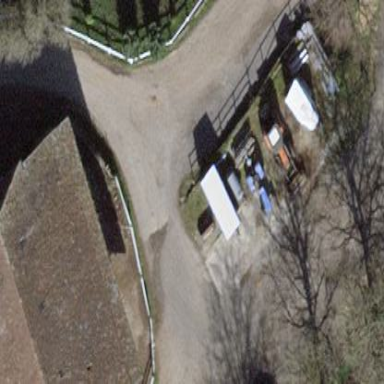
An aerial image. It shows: Farmyard area.